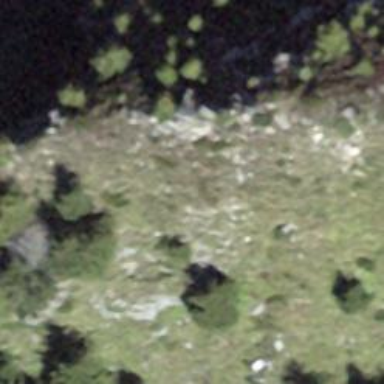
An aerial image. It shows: Arete in nature.